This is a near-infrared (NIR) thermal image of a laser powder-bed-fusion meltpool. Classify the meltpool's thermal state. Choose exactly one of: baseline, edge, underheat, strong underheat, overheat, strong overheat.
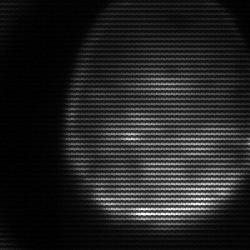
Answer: edge